Question: Find the horizontal coordinate of the first time the ball hits the ground. The result is rounded down to the nearest integer
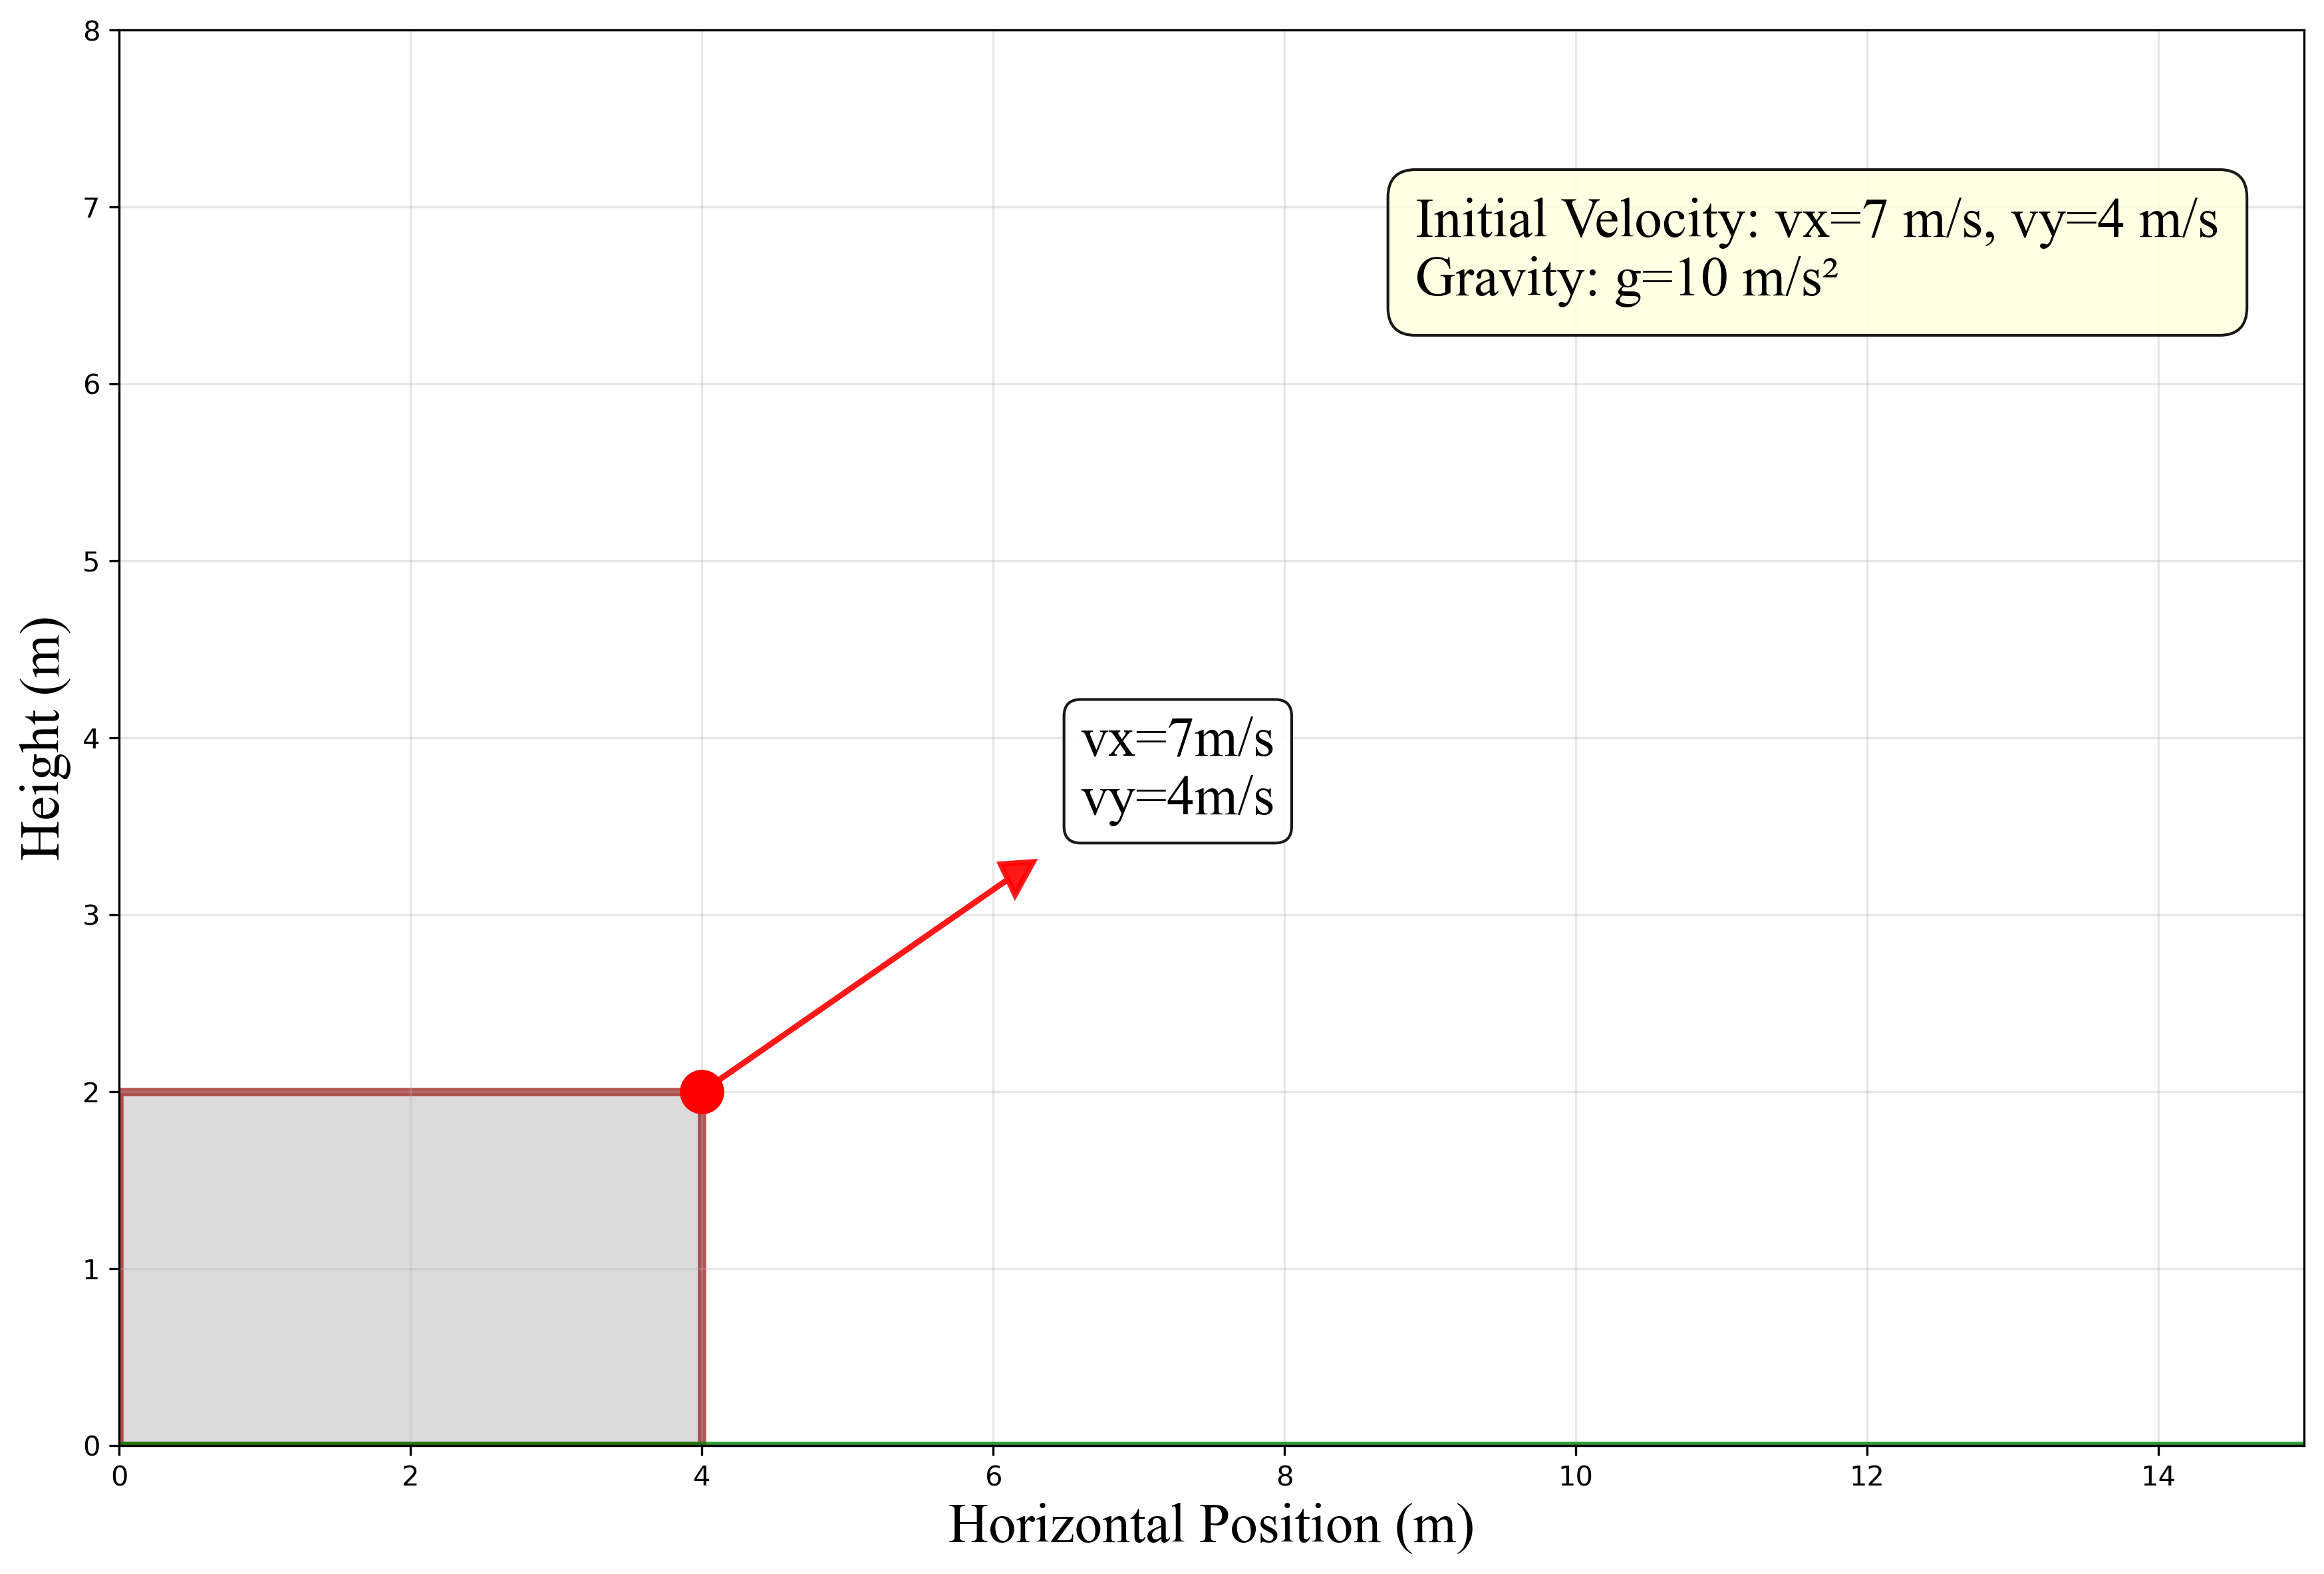
Answer: 12